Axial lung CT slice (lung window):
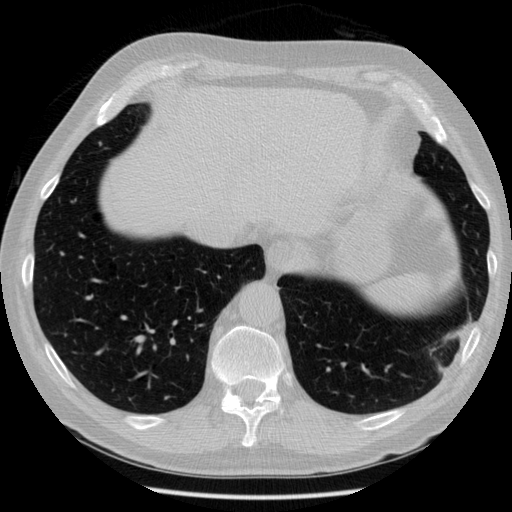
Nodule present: no